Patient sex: F
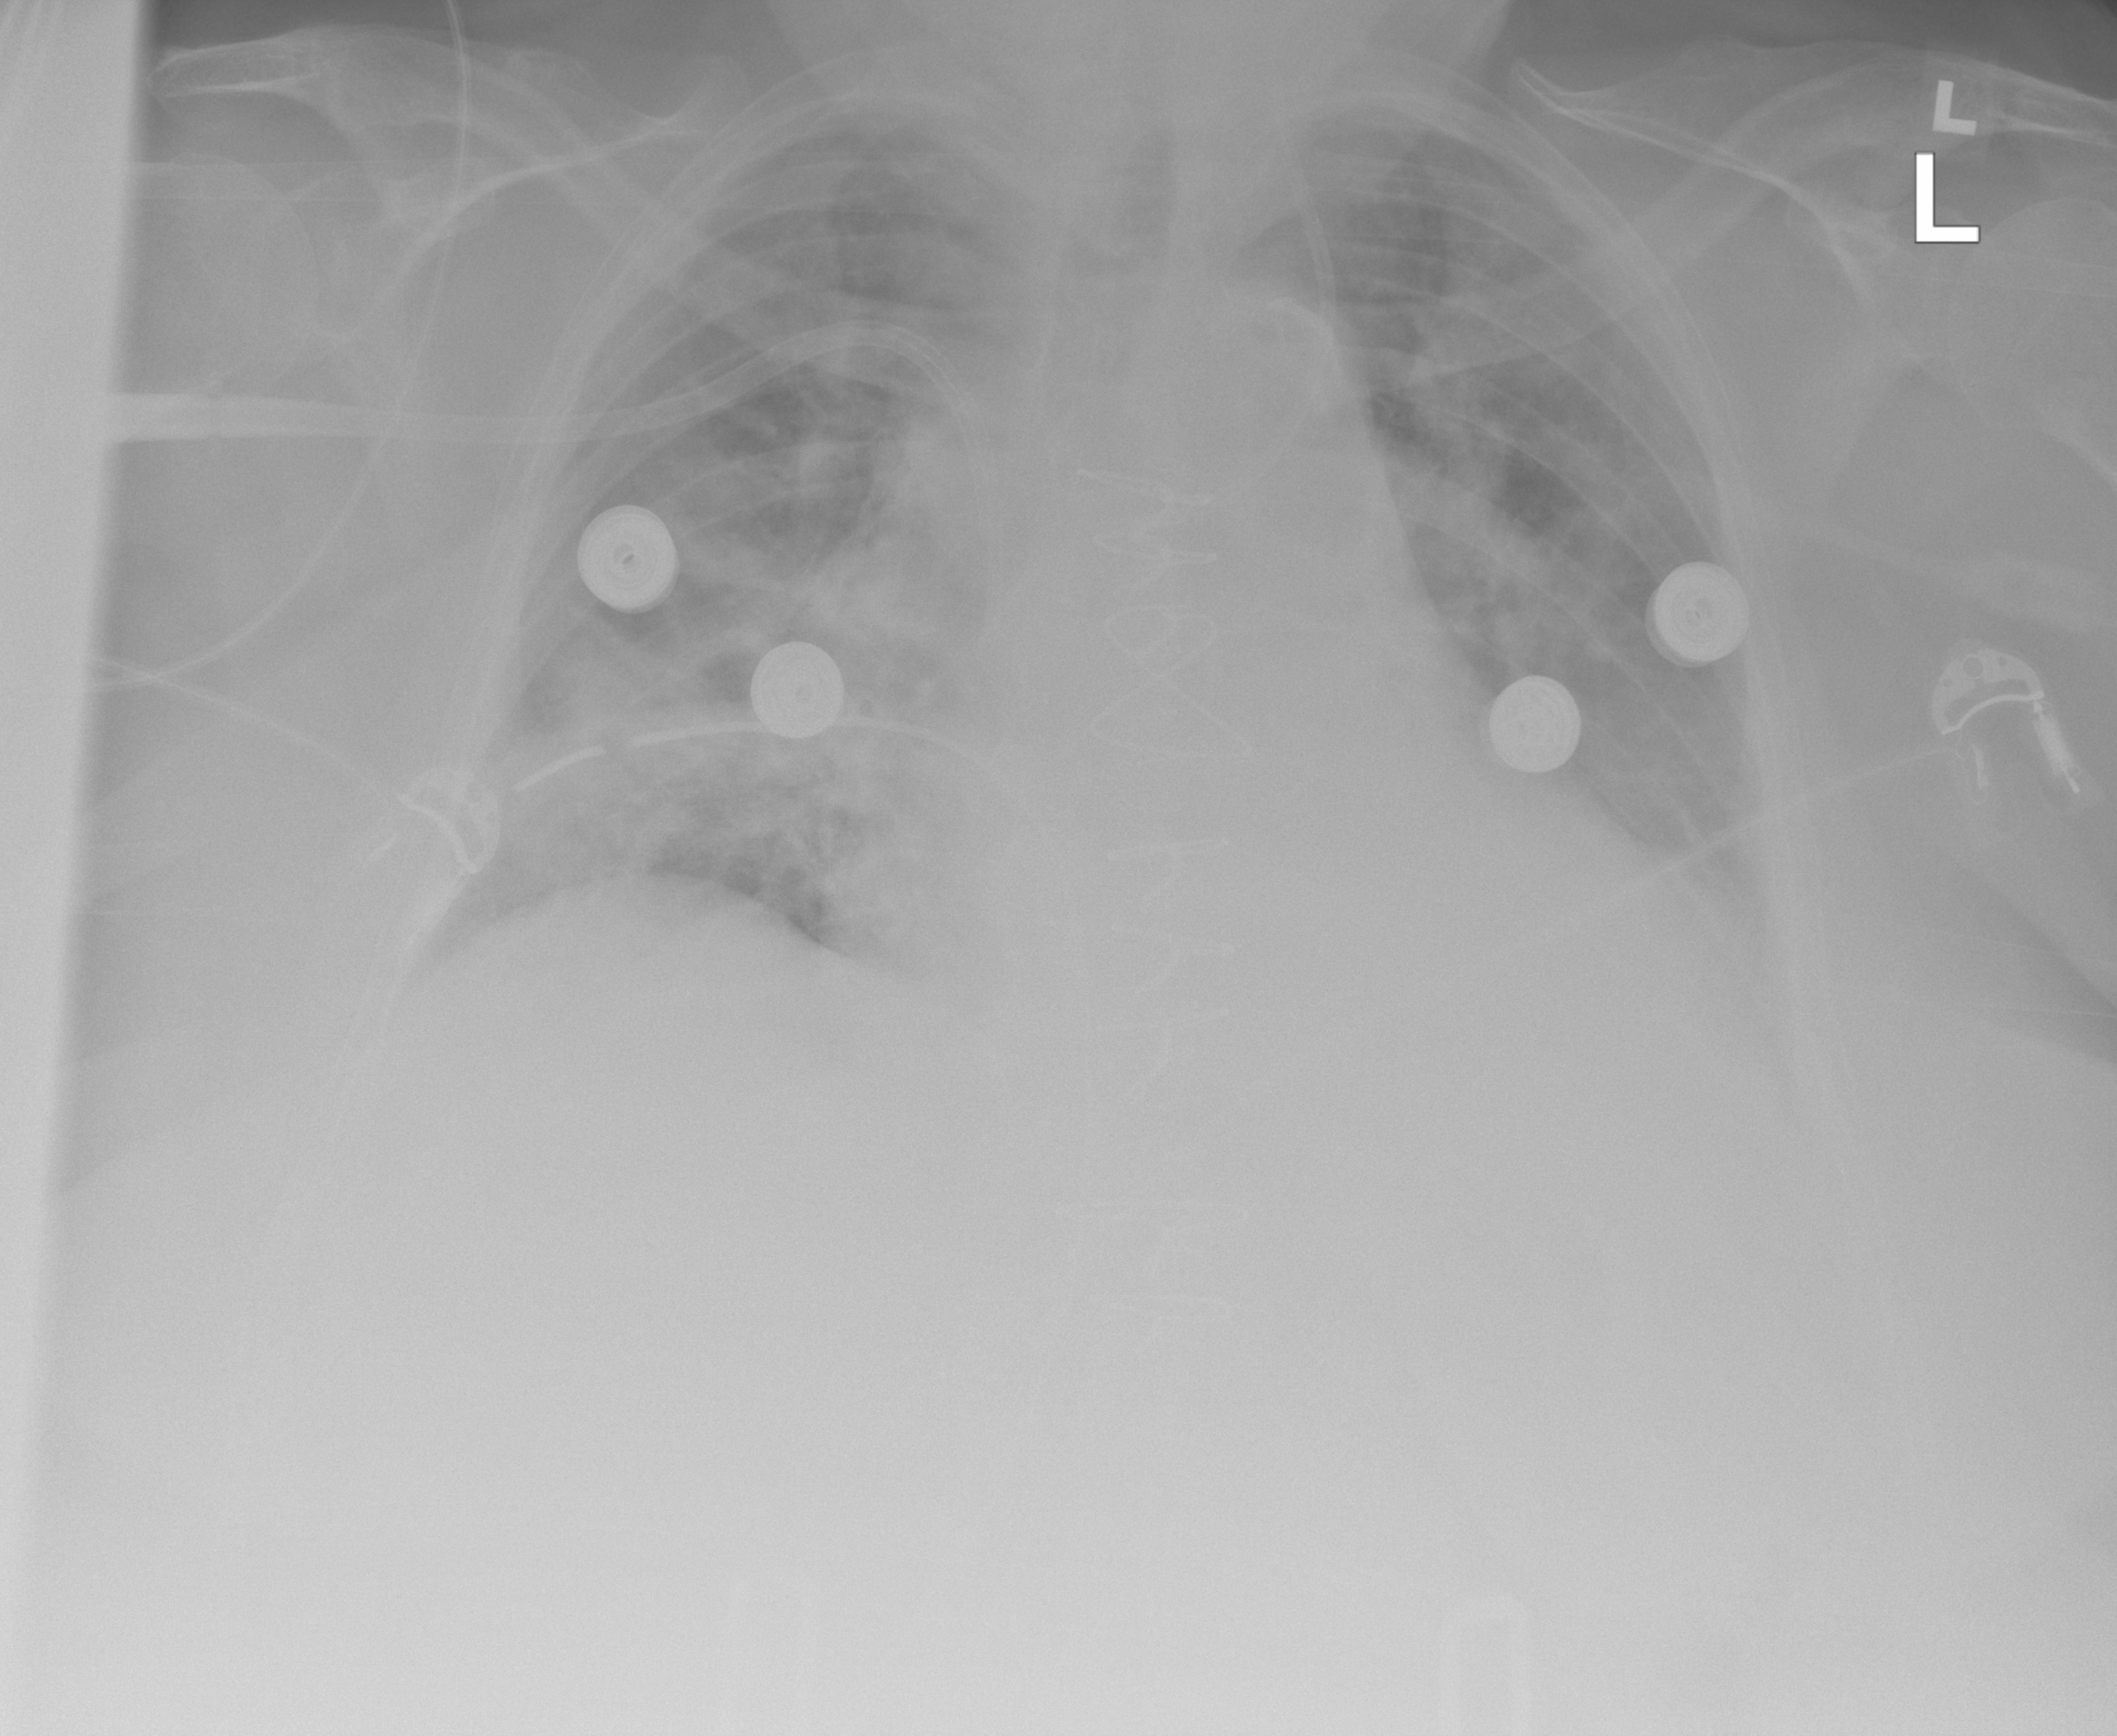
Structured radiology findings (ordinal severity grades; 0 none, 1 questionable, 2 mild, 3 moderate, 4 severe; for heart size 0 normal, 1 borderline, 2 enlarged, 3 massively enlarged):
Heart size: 2
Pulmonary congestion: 0
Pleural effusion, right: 0
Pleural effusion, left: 1
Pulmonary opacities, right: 2
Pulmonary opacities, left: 0
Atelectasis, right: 2
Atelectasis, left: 2